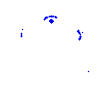
Particle: proton